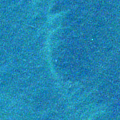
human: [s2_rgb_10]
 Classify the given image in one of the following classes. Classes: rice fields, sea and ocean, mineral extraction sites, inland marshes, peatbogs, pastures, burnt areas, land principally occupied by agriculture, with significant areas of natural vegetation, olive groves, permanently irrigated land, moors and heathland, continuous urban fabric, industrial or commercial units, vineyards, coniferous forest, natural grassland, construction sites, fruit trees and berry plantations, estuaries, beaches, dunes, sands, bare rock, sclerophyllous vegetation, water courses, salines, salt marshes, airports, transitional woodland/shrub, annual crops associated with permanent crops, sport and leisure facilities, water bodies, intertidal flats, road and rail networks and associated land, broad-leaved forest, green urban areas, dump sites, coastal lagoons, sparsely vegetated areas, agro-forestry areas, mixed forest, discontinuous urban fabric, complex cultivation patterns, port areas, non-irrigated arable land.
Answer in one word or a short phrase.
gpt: sea and ocean